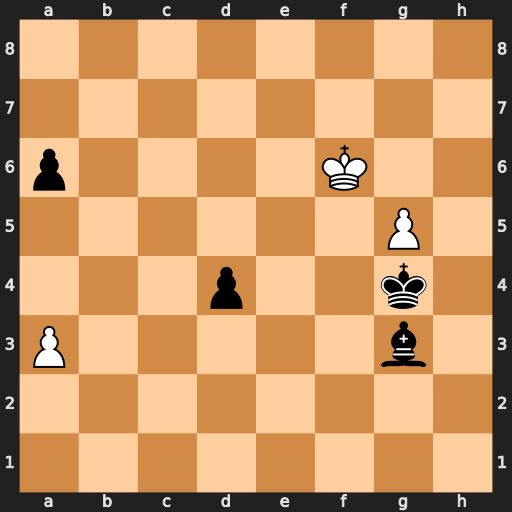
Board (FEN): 8/8/p4K2/6P1/3p2k1/P5b1/8/8
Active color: w
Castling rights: -
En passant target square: -
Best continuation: g6 Kf4 g7